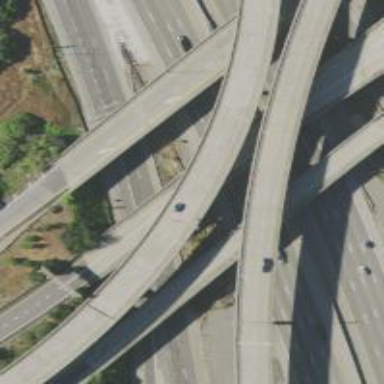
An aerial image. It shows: Motorway bridge.